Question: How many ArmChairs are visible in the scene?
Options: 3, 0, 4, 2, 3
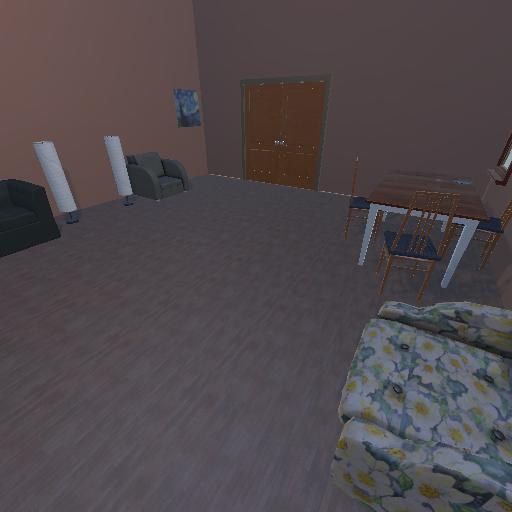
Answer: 3